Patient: sex F, age 34
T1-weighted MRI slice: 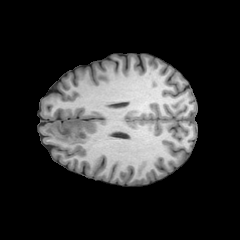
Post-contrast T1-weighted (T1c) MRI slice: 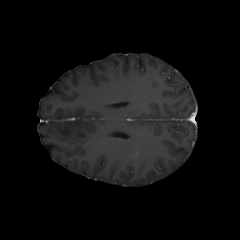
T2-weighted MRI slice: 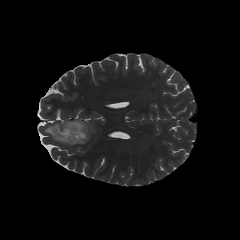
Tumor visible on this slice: yes
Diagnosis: Astrocytoma, IDH-mutant
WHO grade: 2